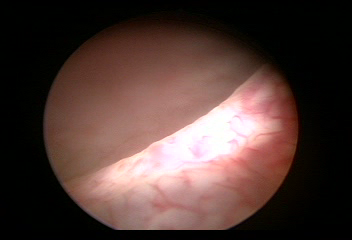
Modality: WLC
Class: Normal mucosa
Bladder cancer association: No